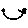
Label: smiley face